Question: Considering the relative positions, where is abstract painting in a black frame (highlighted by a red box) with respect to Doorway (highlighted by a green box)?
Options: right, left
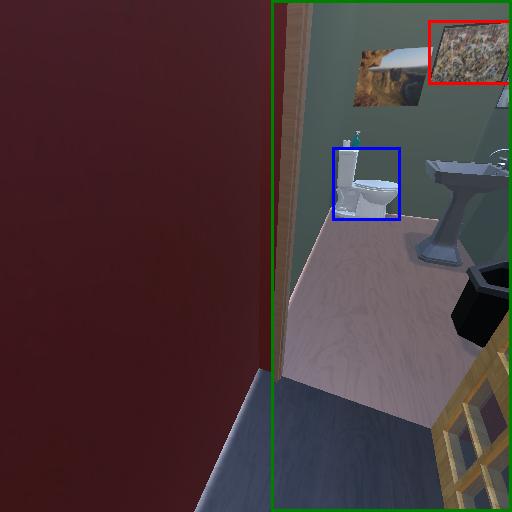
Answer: right